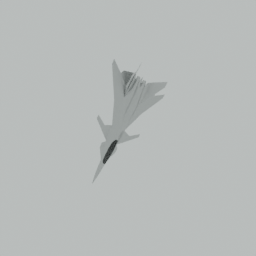
Label: mechanical